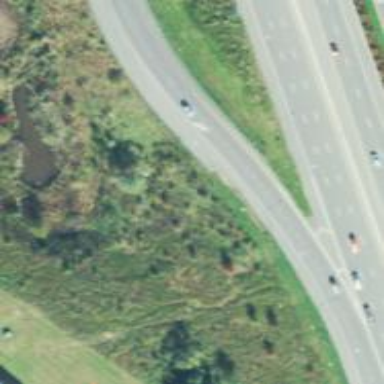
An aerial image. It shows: Trunk link highway.